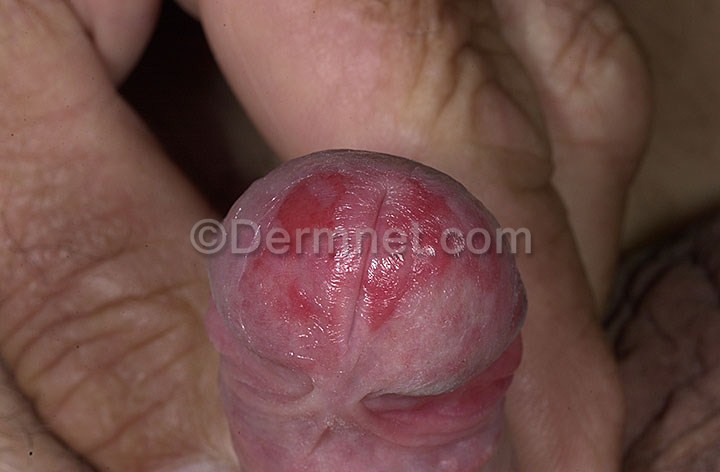
Disease: Actinic Keratosis Basal Cell Carcinoma and other Malignant Lesions